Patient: sex F, age 32
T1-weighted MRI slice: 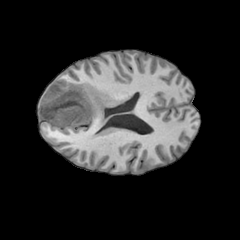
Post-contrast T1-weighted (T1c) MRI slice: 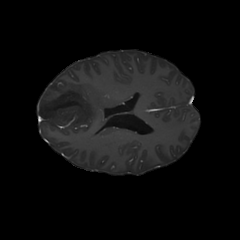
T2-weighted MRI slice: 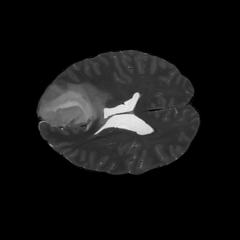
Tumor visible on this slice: yes
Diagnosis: Astrocytoma, IDH-mutant
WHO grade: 3